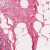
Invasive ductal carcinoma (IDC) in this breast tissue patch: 0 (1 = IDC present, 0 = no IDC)